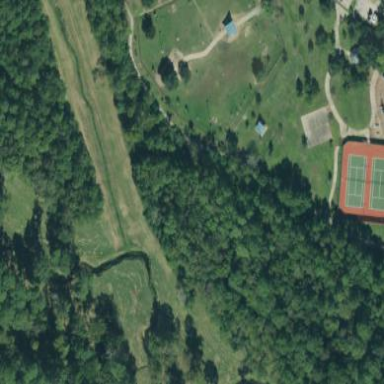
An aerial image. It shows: Fenced dog park area for leisure land.